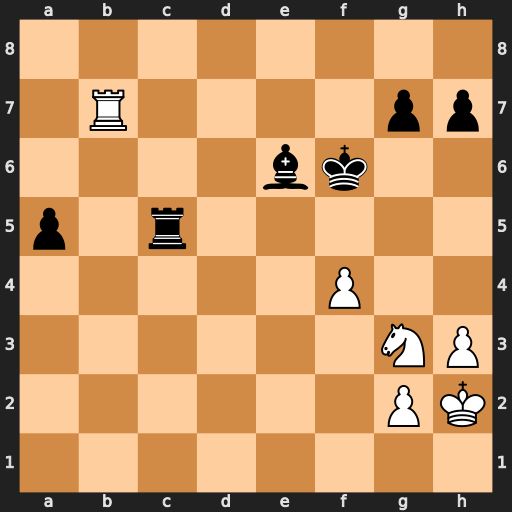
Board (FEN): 8/1R4pp/4bk2/p1r5/5P2/6NP/6PK/8
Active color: w
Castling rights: -
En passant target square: -
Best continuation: Ne4+ Kf5 Nxc5